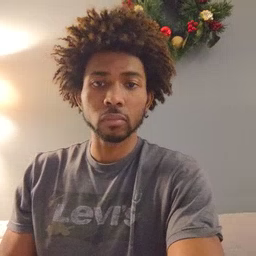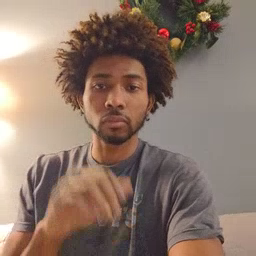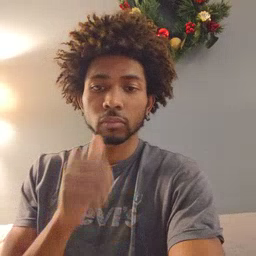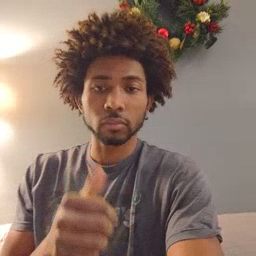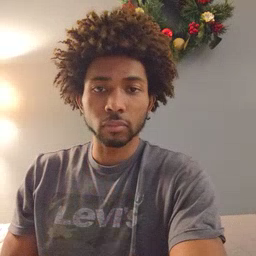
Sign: not